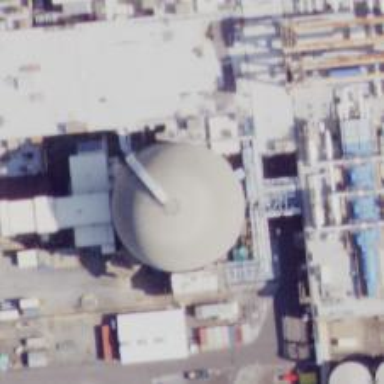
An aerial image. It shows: Nuclear power generator.